Question: How can i draw a shape, that is at it's bottom, without using <URL> libraries?

'''
var _myShape:Shape = new Shape();
_myShape.graphics.lineStyle(4,0x000000,1,true,....);
_myShape.graphics.drawRoundRect(0,0,50,50,10);
'''
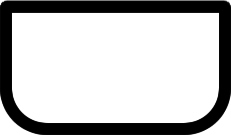
Answer: if you don't want to use Flex libraries (as you've commented on Glenn's answer) and if you're only concerned will fills, you could employ a masking technique on your sprites.
'''
var sprite:Sprite = new Sprite();
sprite.graphics.beginFill(0xFF0000, 1.0);
sprite.graphics.drawRoundRect(0, 0, 300, 200, 100, 100);
sprite.graphics.endFill();
var spriteMask:Shape = new Shape();
spriteMask.graphics.beginFill(0);
spriteMask.graphics.drawRect(0, sprite.height / 2, sprite.width, sprite.height / 2);
spriteMask.graphics.endFill();
sprite.mask = spriteMask;
sprite.addChild(spriteMask);
addChild(sprite);
'''
including strokes is a little trickier, but still possible.